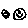
Label: smiley face